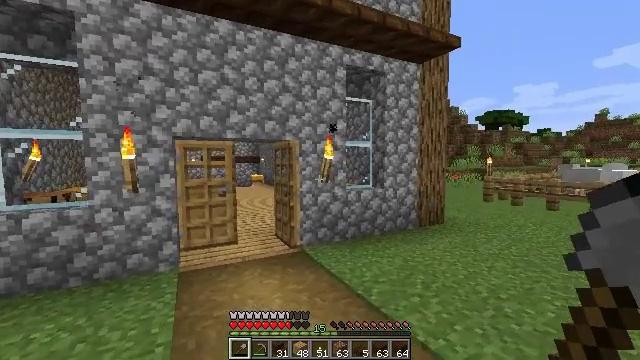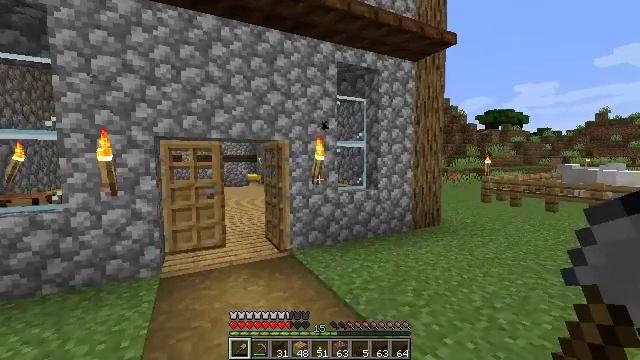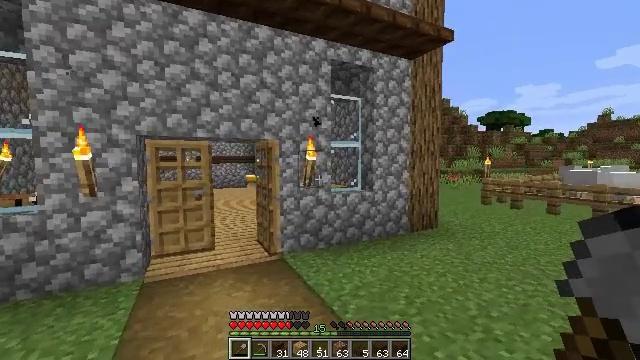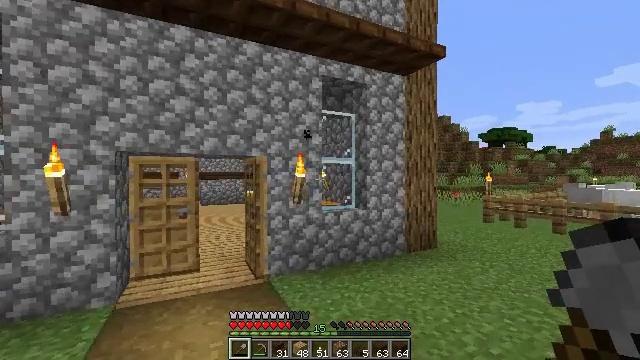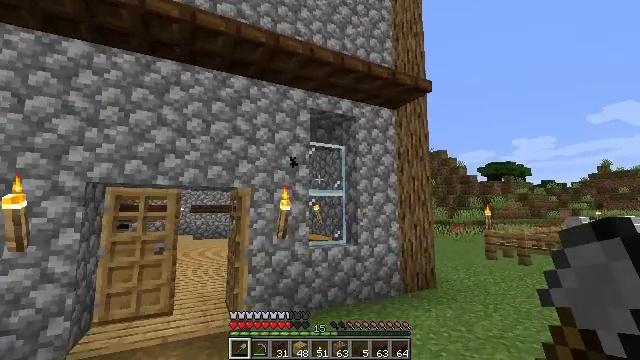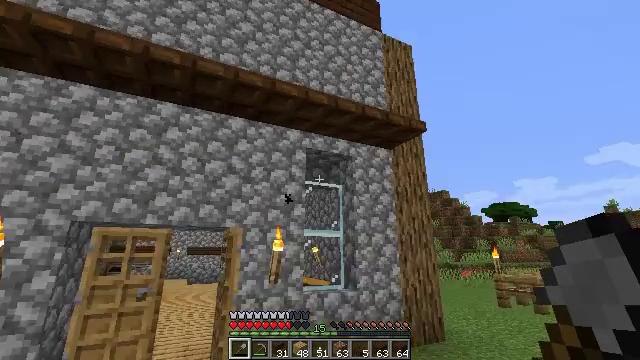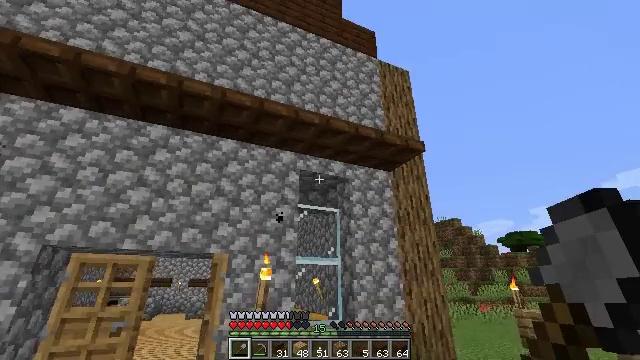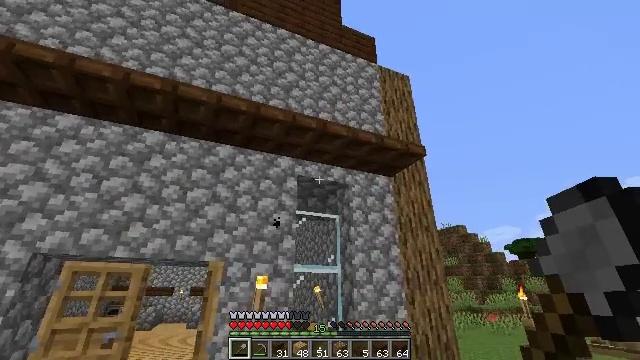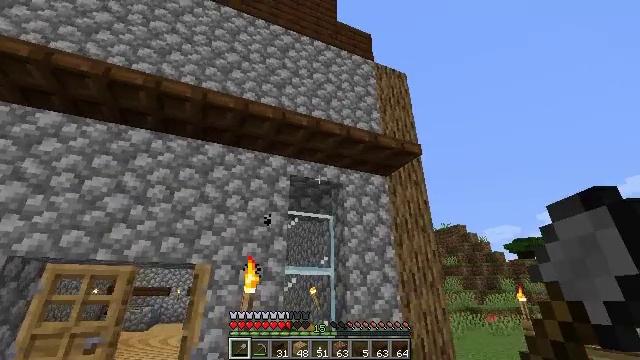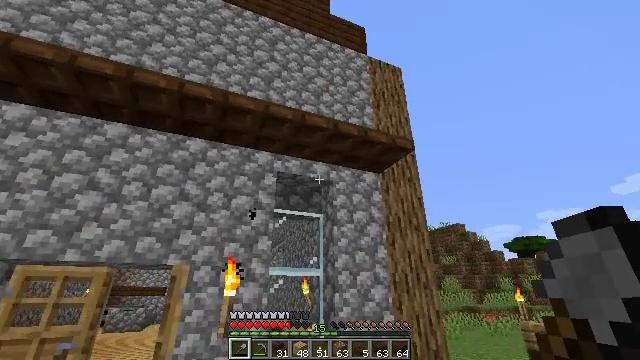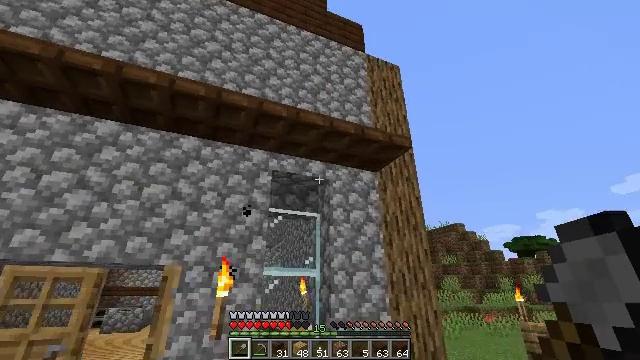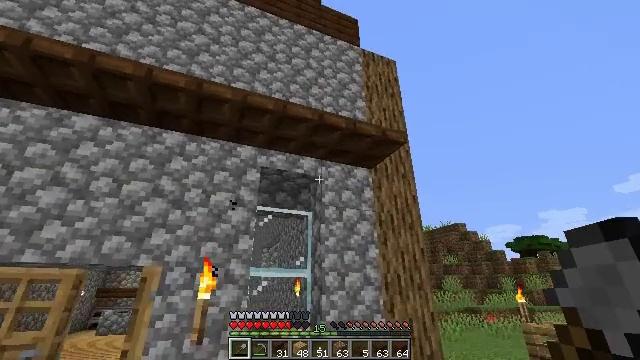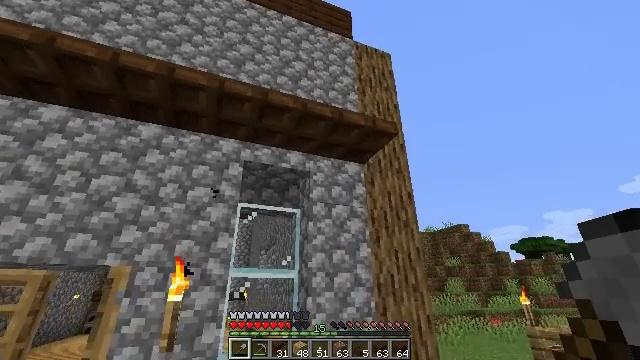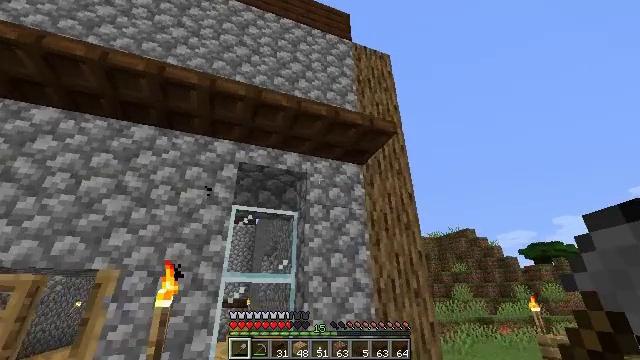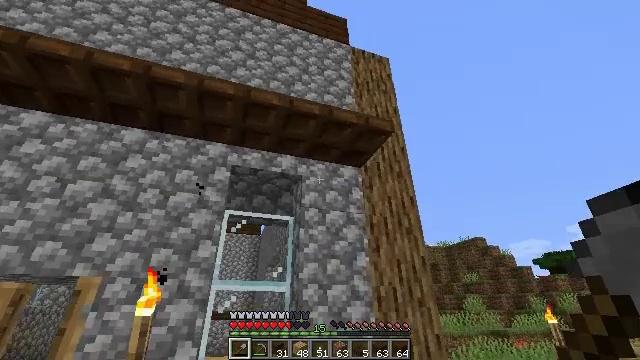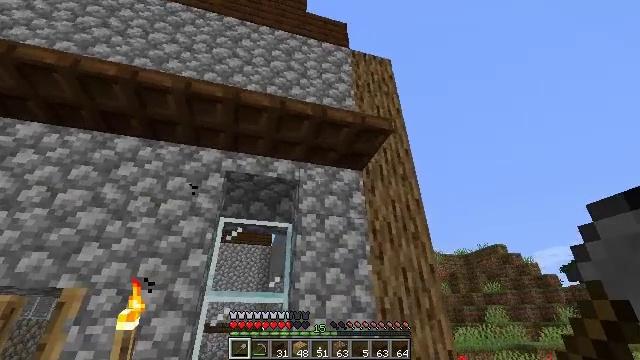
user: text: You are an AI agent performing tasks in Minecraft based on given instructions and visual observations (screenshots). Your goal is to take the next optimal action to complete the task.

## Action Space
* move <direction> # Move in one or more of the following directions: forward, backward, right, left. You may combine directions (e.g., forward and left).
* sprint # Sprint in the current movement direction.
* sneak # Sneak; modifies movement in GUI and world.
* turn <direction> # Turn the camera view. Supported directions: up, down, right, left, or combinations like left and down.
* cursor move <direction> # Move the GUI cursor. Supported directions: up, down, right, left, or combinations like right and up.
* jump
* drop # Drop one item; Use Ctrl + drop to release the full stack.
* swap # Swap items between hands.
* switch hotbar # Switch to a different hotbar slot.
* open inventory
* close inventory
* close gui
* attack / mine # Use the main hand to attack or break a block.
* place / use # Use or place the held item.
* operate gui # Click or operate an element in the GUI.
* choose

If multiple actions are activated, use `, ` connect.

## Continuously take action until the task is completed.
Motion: motion action
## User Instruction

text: Produce dark oak stairs in the crafting table.
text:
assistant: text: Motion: move forward and move right
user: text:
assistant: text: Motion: move forward and move right
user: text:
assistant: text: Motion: move forward and move right, turn up
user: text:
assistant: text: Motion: move forward and move right, turn up
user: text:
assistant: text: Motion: move forward and move right, turn up
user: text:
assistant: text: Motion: move forward and move right, turn left and up
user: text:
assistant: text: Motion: move forward and move right, turn up
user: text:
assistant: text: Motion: move forward and move right
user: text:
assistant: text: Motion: move forward and move right
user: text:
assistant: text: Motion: move forward and move right
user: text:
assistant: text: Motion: move forward and move right
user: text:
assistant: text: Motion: move forward and move right
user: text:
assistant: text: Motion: move forward and move right, turn left and up
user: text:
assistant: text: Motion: move forward and move right, turn left and up
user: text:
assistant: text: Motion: move forward and move right, turn left and up
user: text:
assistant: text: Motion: move forward and move right, turn left and up
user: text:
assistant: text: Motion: move forward and move right, turn left and up
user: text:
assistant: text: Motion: move forward and move right, turn left and up
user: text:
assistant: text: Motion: move forward and move right, turn left and up
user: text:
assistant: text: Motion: move right, turn left and up
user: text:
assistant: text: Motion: move right, turn left
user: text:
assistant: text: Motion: move right
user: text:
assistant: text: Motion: move right
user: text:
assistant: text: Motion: move right, turn left
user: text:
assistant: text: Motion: move right, turn left and down
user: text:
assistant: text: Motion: move right, turn left and down
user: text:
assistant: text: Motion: move right, turn down
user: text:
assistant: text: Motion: move right, turn down
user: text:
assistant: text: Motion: move right, turn down
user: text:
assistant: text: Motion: move forward and move right, turn left and down